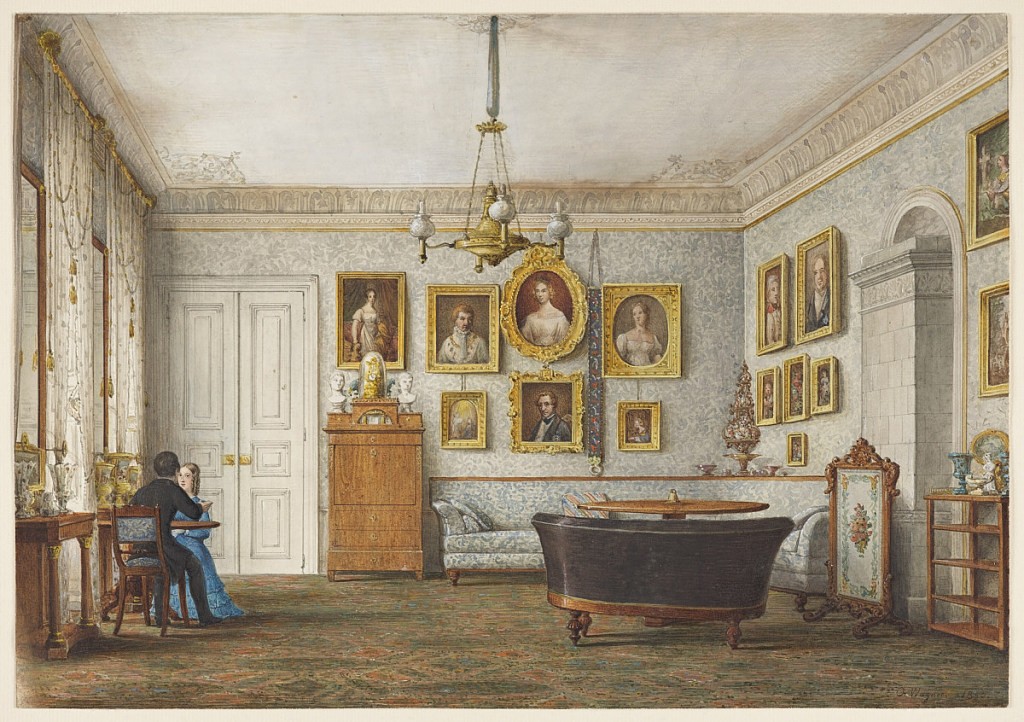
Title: A Salon in a Residence of the Duke of Leuchtenberg
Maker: Otto Wagner, German, 1803 – 1861
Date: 1850
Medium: Brush and watercolor, gouache on paper
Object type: Drawing
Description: This large salon is sparsely furnished in the Biedermeier style. Atop the blond wood secretary is a gilt bronze lyre clock, flanked by classical busts. The upholstered banquette-and-matching-wall covering is a device used by Leo von Klenze, architect, and originally by his mentor, Schinkel. Mid-century porcelains, placed on Empire consoles, are reflected in tall mirrors. A great porcelain stove at right is partially concealed by a needlepoint fire screen.

The portrait on the center wall (upper row, second from left)  probably depicts of Eugene de Beauharnais, son of Josephine.